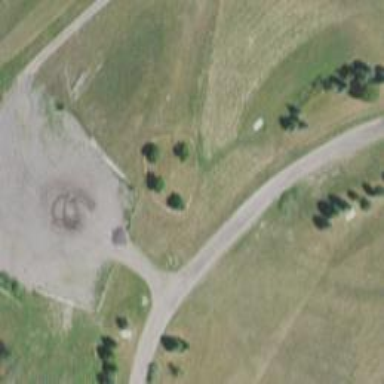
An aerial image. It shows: Disc golf basket.